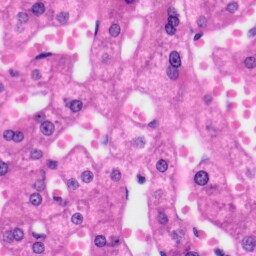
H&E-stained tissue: Liver